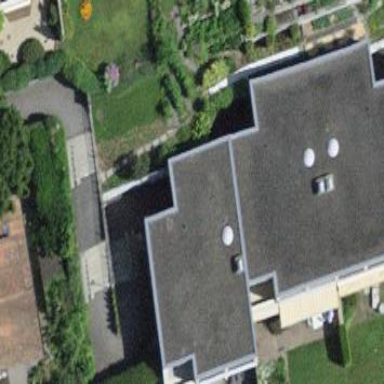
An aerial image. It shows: Terrace building.